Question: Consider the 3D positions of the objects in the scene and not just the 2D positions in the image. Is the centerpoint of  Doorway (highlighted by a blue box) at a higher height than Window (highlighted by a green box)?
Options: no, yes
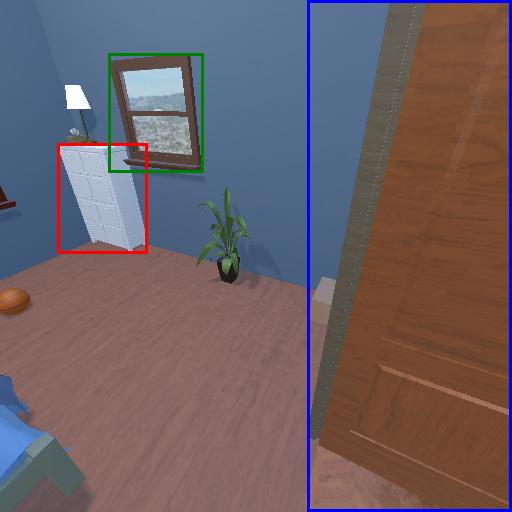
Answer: no